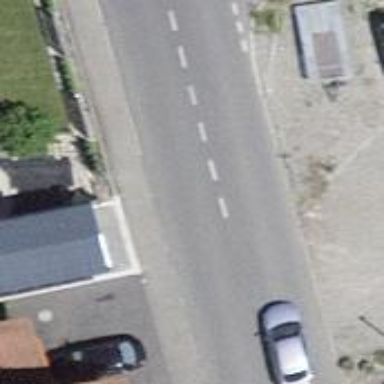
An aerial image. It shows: Residential road with asphalt surface.